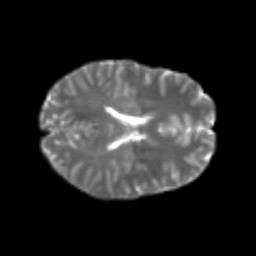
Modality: T2w
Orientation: axial
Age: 22
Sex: female
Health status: healthy
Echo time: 0.074 s